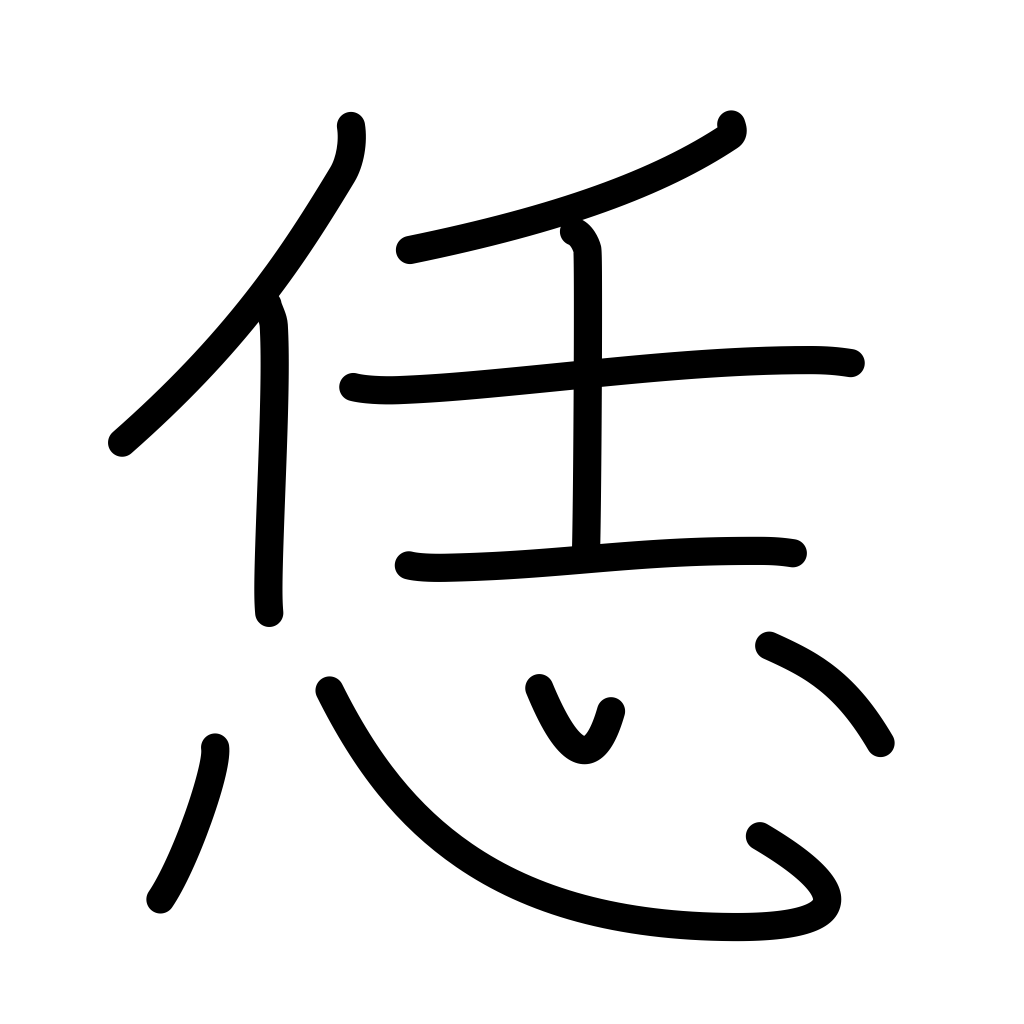
Meaning: like this, thus